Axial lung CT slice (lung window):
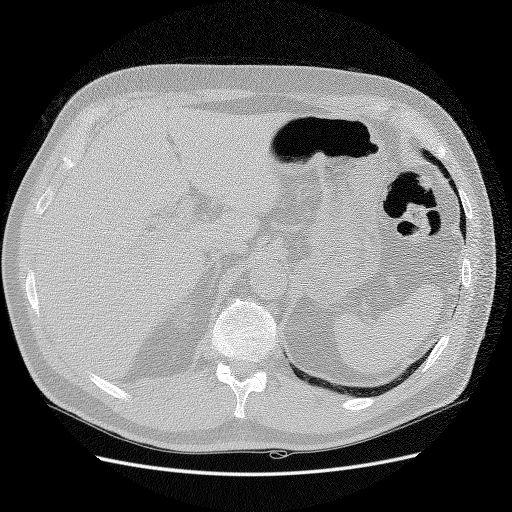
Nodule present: no